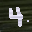
Label: 4